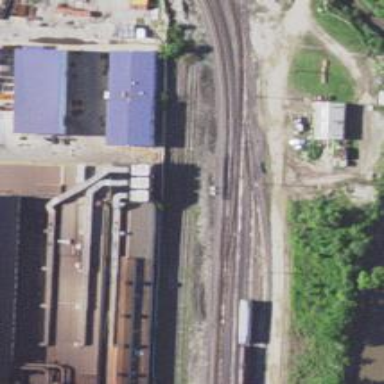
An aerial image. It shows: Railway siding with rails.